Question: I have a problem with the password encryption.
I would like to have the password encrypted like those not highlighted in the picture.
I wrote the following c# code:
'''
SHA1CryptoServiceProvider x = new SHA1CryptoServiceProvider();
//byte[] bs = System.Text.Encoding.Unicode.GetBytes(password);
//byte[] bs = System.Text.Encoding.UTF32.GetBytes(password);
byte[] bs = System.Text.Encoding.UTF8.GetBytes(password);
bs = x.ComputeHash(bs);
var s = new StringBuilder();
foreach (byte b in bs)
{
s.Append(b.ToString("x2").ToLower());
}
new UserService().ChangeUserPassword(username, s.ToString());
'''
to encrypt the password in the correct way I using the following SQL code that I want remove:
> 'CAST(hashbytes('SHA1',@newuserpassword) as nvarchar)'
this is the result:

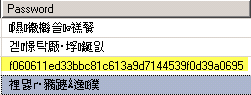
Answer: Looking at the docs for <URL>, I suspect you just want:
'''
CONVERT(nvarchar, hashbytes('SHA1',@newuserpassword), 2)
'''
Where 2 is the style which converts to hex without a leading 0x. I suggest you specify the length of the 'nvarchar' though, which should be 40 (20 bytes, 2 characters per byte).